Question: Yet another question on this I know, but let me just say I looked everything else or about. So, I'm currently building the structure of my Struts 2 Project. I use Struts 2.3.4, JBoss 7.1 and Eclipse Indigo. I also included all the necessary jar into my project. The problem is when I run my application (Add project to Jboss, Run On Server) and go "<URL>" I get this:
'''
Etat HTTP 404 - There is no Action mapped for namespace [/] and action name [] associated with context path [/booxstore]
'''

My web.xml
'''
<?xml version="1.0" encoding="UTF-8"?>
<web-app xmlns:xsi="http://www.w3.org/2001/XMLSchema-instance"
xmlns="http://java.sun.com/xml/ns/javaee"
xmlns:web="http://java.sun.com/xml/ns/javaee/web-app_2_5.xsd"
xsi:schemaLocation="http://java.sun.com/xml/ns/javaee http://java.sun.com/xml/ns/javaee/web-app_3_0.xsd"
id="WebApp_ID" version="3.0">
<display-name>Booxstore</display-name>
<filter>
<filter-name>struts2</filter-name>
<filter-class>org.apache.struts2.dispatcher.ng.filter.StrutsPrepareAndExecuteFilter</filter-class>
</filter>
<filter-mapping>
<filter-name>struts2</filter-name>
<url-pattern>/*</url-pattern>
</filter-mapping>
<welcome-file-list>
<welcome-file>index.jsp</welcome-file>
</welcome-file-list>
</web-app>
'''
My struts.xml :
'''
<?xml version="1.0" encoding="UTF-8"?>
<!DOCTYPE struts PUBLIC
"-//Apache Software Foundation//DTD Struts Configuration 2.0//EN"
"http://struts.apache.org/dtds/struts-2.0.dtd">
<struts>
<constant name="struts.devMode" value="false" />
<package name="pages" namespace="/pages" extends="struts-default">
<action name="afficher" class="com.booxstore.controller.DisplayAction" >
<result name="SUCCESS">/center.jsp</result>
</action>
</package>
</struts>
'''
My action :
'''
/**
*
*/
package com.booxstore.controller;
import com.opensymphony.xwork2.Action;
import com.opensymphony.xwork2.ActionSupport;
public class DisplayAction extends ActionSupport {
/**
*
*/
private static final long serialVersionUID = 8199854978749642334L;
public String execute() throws Exception{
System.out.println("IN");
return Action.SUCCESS;
}
}
'''
My JSP just have plain text and have imported struts 2 tags. Basically no matter what I do I can't get a resource. If I go to "<URL>" I get "There is no action mapped" and if I tried to access directly the jsp I get a 404. Please note my war is deployed and enabled on the server.
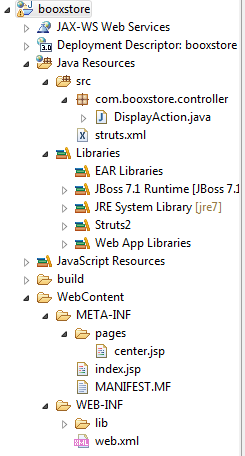
Answer: Put 'index.jsp' under 'WebContent' folder, move 'pages' folder to 'WEB-INF' and then change the struts.xml with:
'''
<struts>
<constant name="struts.devMode" value="false" />
<package name="pages" extends="struts-default">
<action name="afficher" class="com.booxstore.controller.DisplayAction" >
<result name="SUCCESS">/WEB-INF/pages/center.jsp</result>
</action>
</package>
</struts>
'''
I think that the problem is that the application is not finding the jsps that you are putting in the configuration files. And 'META-INF' folder is not the place for putting your jsps pages if you don't want to make them public, 'WEB-INF' is better for that purpose.